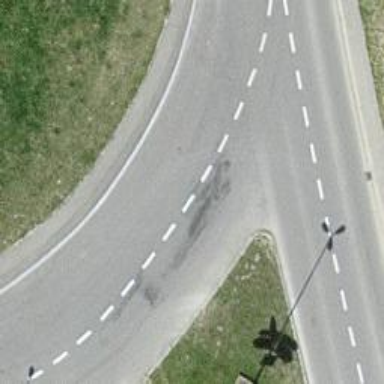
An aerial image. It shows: Tertiary road with asphalt surface.